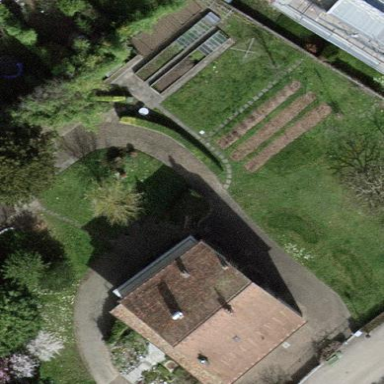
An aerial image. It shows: Garden enclosed by fence.